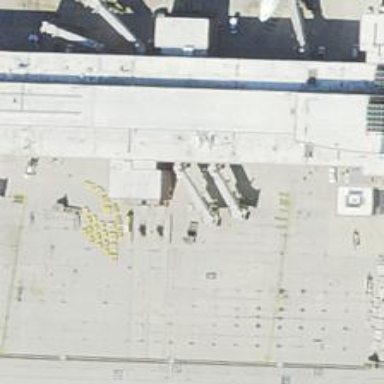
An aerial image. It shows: Airport gate.